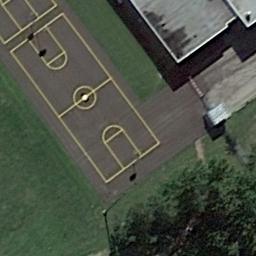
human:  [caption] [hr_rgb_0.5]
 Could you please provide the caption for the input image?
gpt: The basketball court is on the lawn,With buildings and trees nearby .

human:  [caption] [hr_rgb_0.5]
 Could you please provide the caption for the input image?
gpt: Two basketball courts on the lawn and a building beside .

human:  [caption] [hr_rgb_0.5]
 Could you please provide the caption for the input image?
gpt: There is an unpainted basketball court in the upper left corner .

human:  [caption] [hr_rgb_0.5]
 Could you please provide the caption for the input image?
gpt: There is a basketball court in the middle of grass next to some trees .

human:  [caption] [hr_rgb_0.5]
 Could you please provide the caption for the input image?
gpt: There is a building next to the basketball court .